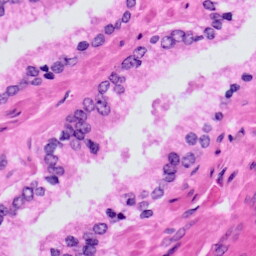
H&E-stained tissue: Prostate